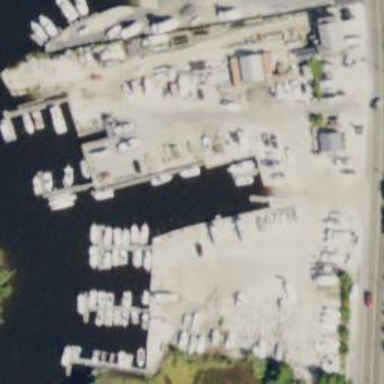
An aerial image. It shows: Boatyard along the waterway.